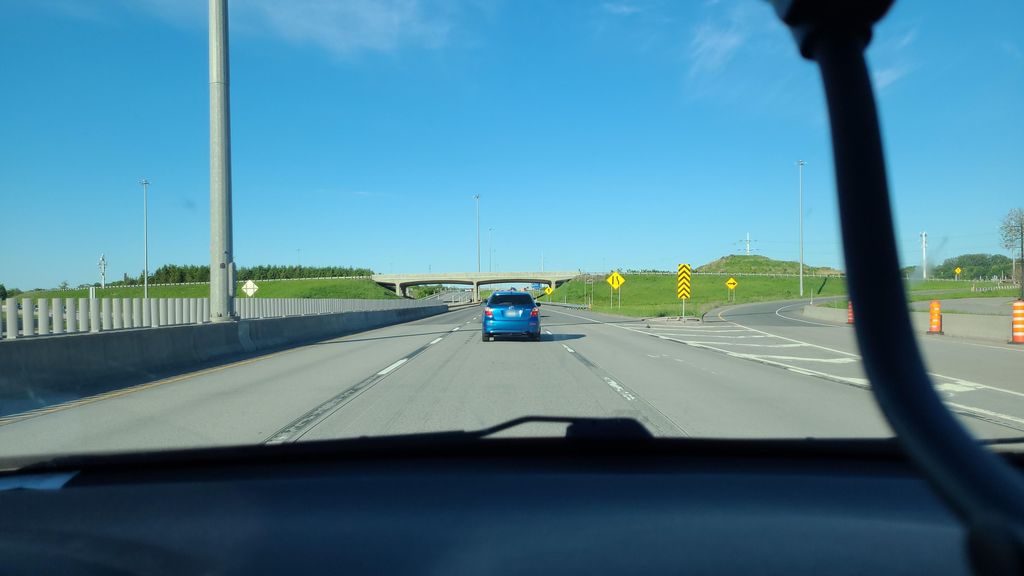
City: quebec_city